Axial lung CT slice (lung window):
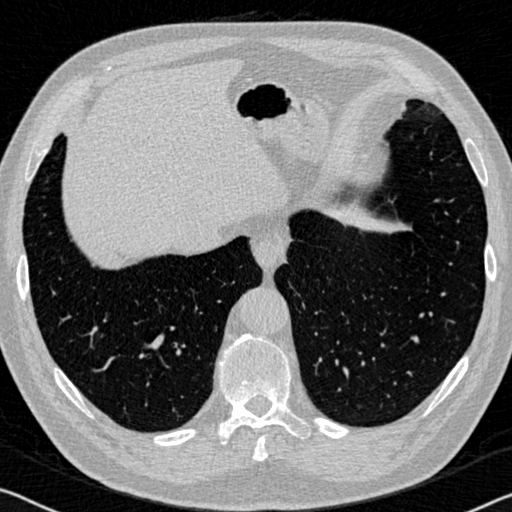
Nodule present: no